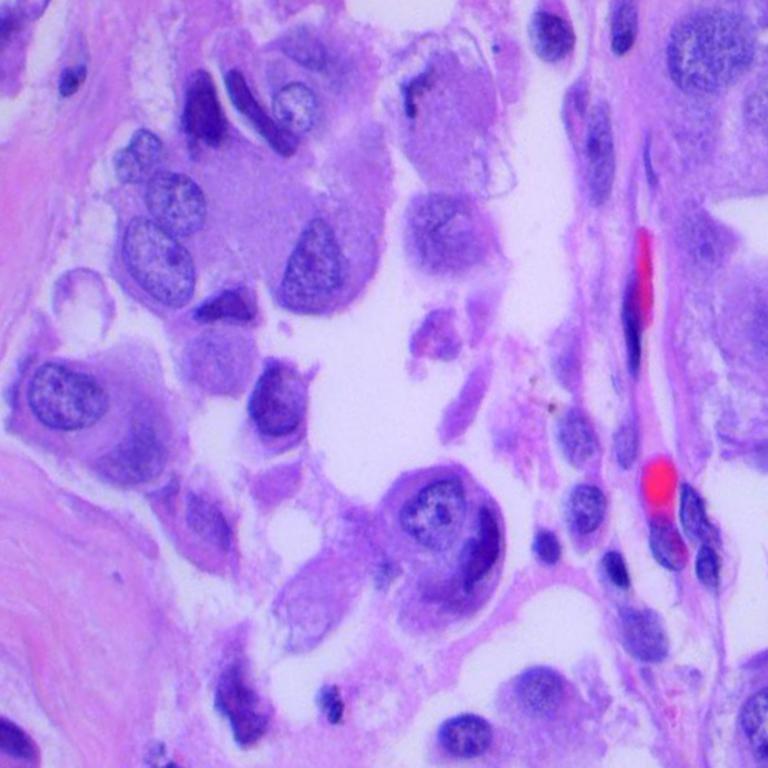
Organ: lung
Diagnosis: adenocarcinomas